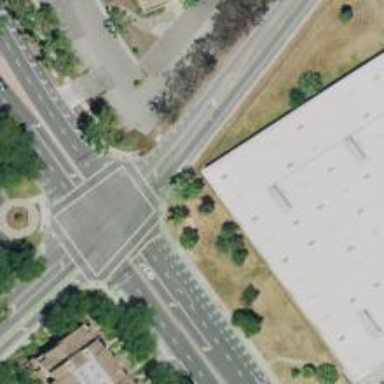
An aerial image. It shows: Marked footway with solid stop line at the crossing.